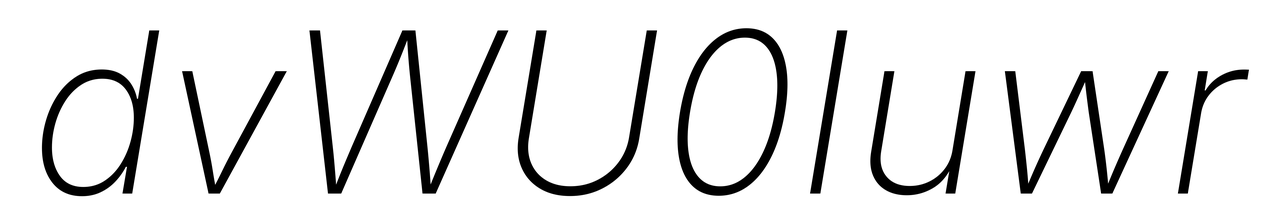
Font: Inter-Italic_ExtraLight_Italic